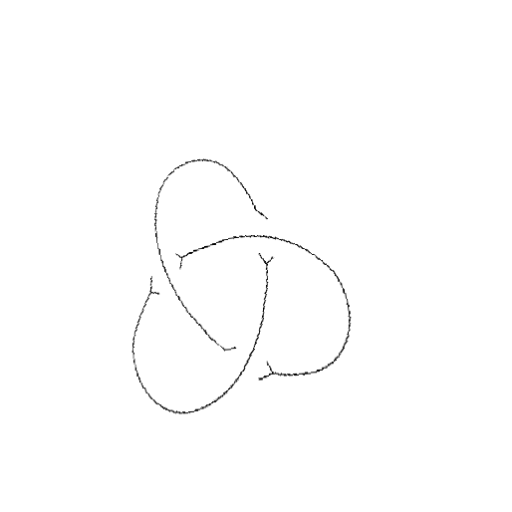
Crossing number: 3